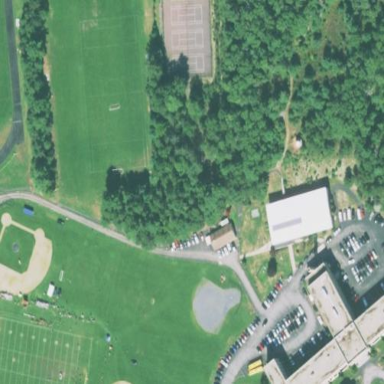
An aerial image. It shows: School.